Question: I use a collection_select tag that looks fine when viewed from a Mac, but when viewed from a pc running Windows, it appears like this:

I am using Chrome on both computers, so I was surprised to see that they appear differently.
The tag looks like this:
'''
<%= collection_select :matchup, :player_2, Player.order('full_name ASC'), :id, :full_name, {}, { :multiple => false, class: "matchupSearchField", id: "player_2_search_field" } %>
'''
I am using bootstrap, and the css applicable to this tag is:
'''
.matchupSearchField {
width: 200px;
text-align: center;
}
'''
Any thoughts as to why this would be happening?
If you would like to see it live, you can see the collection_select(s) in question near the bottom of this page: <URL>
Thanks!
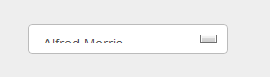
Answer: You've bumped into one of the problem with padding calculation made by Chrome for dynamically sized elements on different platforms. Checkout this <URL>.
Right click in Chrome on selector > Inspect element > Computed-tab on the right - compare results between OSX and Windows. On OSX you have 0px padding calculated (which is wrong according to CSS), while Windows does it correctly, setting to 10px.
The way to fix is to set padding for your selector explicitly to 0px in CSS